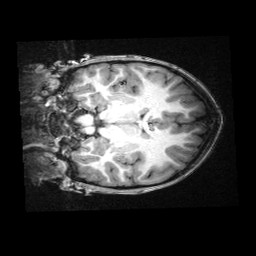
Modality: T1w
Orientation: coronal
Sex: male